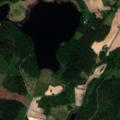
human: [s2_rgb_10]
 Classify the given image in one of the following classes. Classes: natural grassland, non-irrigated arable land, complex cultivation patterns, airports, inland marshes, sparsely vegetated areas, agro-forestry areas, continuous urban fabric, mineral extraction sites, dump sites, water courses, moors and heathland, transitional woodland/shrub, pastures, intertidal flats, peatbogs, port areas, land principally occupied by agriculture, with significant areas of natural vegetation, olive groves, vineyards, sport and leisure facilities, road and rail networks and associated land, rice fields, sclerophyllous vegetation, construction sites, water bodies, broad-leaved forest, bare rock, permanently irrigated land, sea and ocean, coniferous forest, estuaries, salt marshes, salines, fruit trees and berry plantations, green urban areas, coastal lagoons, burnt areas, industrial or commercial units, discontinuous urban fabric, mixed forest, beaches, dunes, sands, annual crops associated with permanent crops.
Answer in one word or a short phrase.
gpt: non-irrigated arable land, land principally occupied by agriculture, with significant areas of natural vegetation, coniferous forest, mixed forest, water bodies